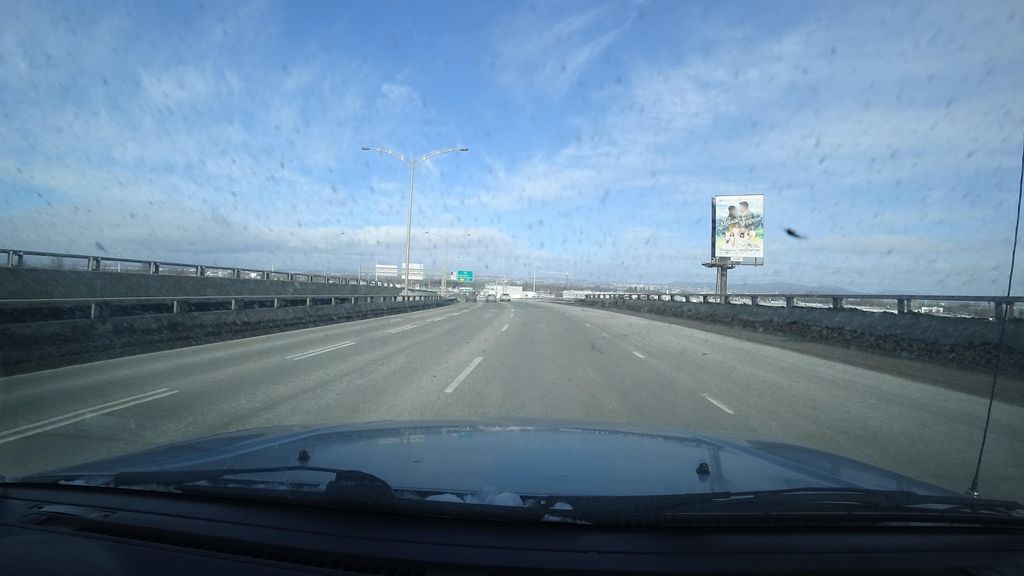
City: quebec_city